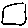
Label: square